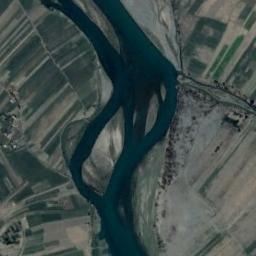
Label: river